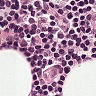
Metastatic tissue present: no